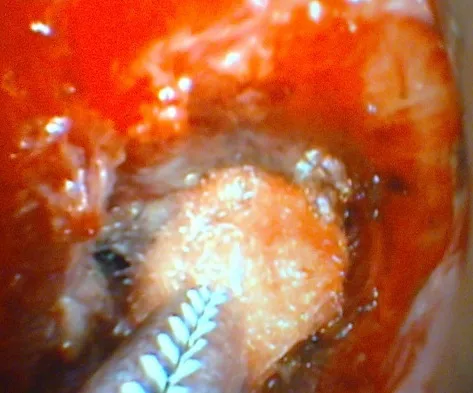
A pledget soaked with Mitomycin C applied via rigid forceps to the stenotic area.
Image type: medical_photograph (other_medical_photograph)